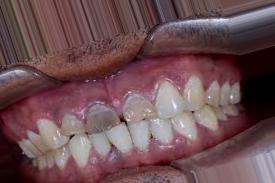
Condition: Tooth Discoloration